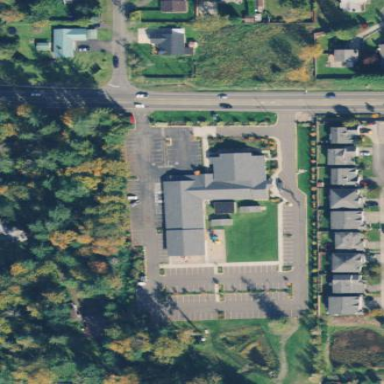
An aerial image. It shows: Beautiful church building.